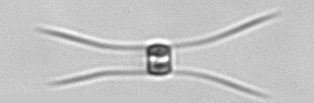
Label: Chaetoceros_similis